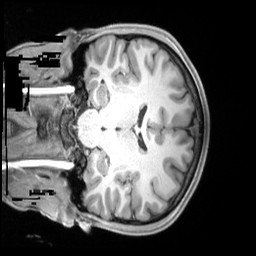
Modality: T1w
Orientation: coronal
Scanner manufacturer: siemens
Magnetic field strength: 3 T
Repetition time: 2.5 s
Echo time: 0.00218 s